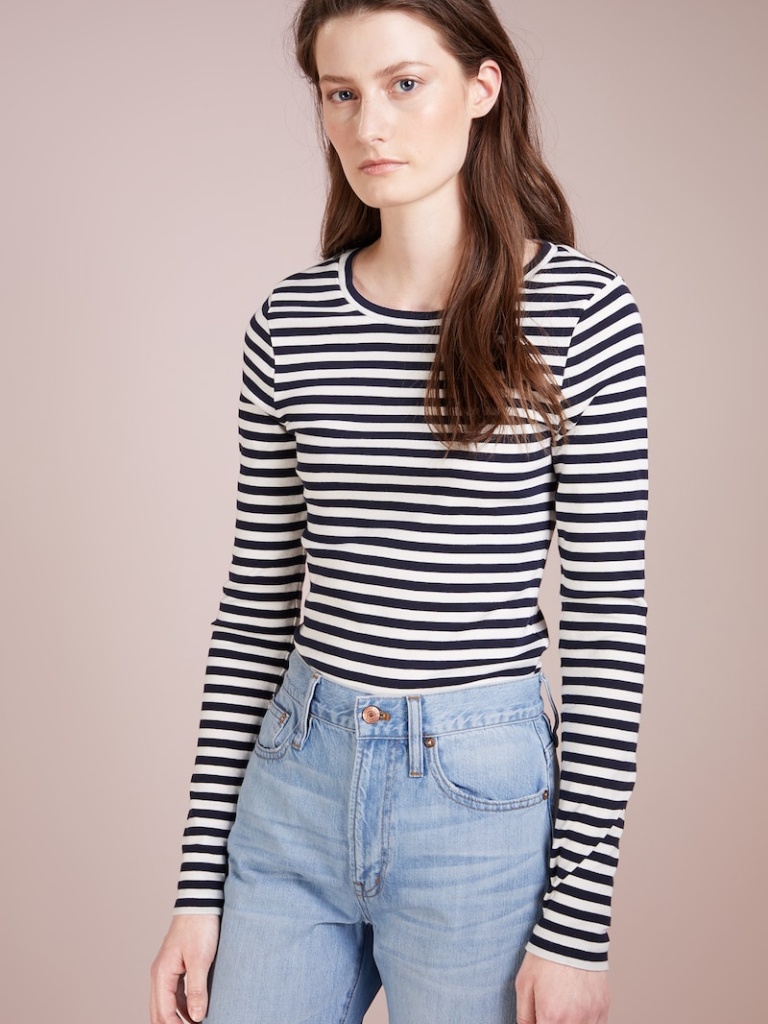
cotton relaxed a long-sleeved with the sleeves down hip length Fully Tucked in crew t-shirt